Question: >
<URL>
I have a program here that when you click, it fires a turret. but every time you double click it highlights all the pictures. is there any way I can fix that??
Thanks!!

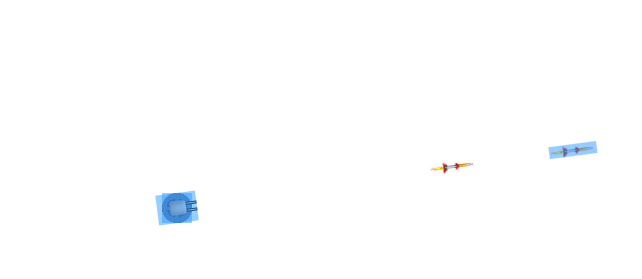
Answer: You could disable user-selections using css:
'''
-webkit-touch-callout: none;
-webkit-user-select: none;
-khtml-user-select: none;
-moz-user-select: none;
-ms-user-select: none;
user-select: none;
'''